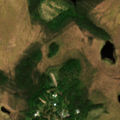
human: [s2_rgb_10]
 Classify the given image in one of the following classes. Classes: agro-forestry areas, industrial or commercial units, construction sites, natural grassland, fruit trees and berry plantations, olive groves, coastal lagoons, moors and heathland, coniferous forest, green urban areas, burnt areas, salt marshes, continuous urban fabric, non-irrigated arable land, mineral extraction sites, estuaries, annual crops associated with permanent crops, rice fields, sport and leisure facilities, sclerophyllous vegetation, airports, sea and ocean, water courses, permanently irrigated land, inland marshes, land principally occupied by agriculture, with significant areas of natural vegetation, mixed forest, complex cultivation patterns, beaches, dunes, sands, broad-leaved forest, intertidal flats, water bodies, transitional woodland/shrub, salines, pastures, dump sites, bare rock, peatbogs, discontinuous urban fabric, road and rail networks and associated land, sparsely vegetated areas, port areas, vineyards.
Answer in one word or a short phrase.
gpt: coniferous forest, mixed forest, peatbogs